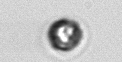
Label: Dinophyceae